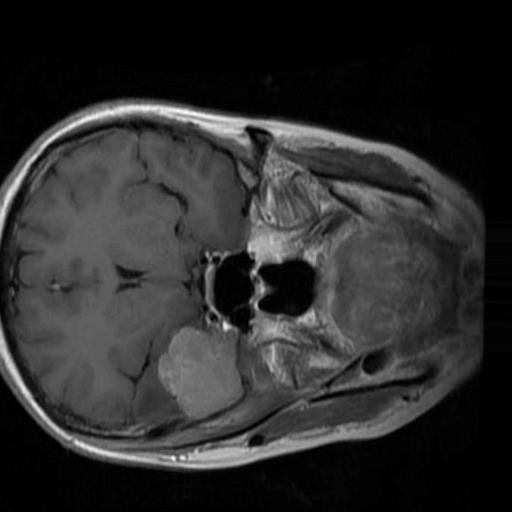
Label: brain_menin